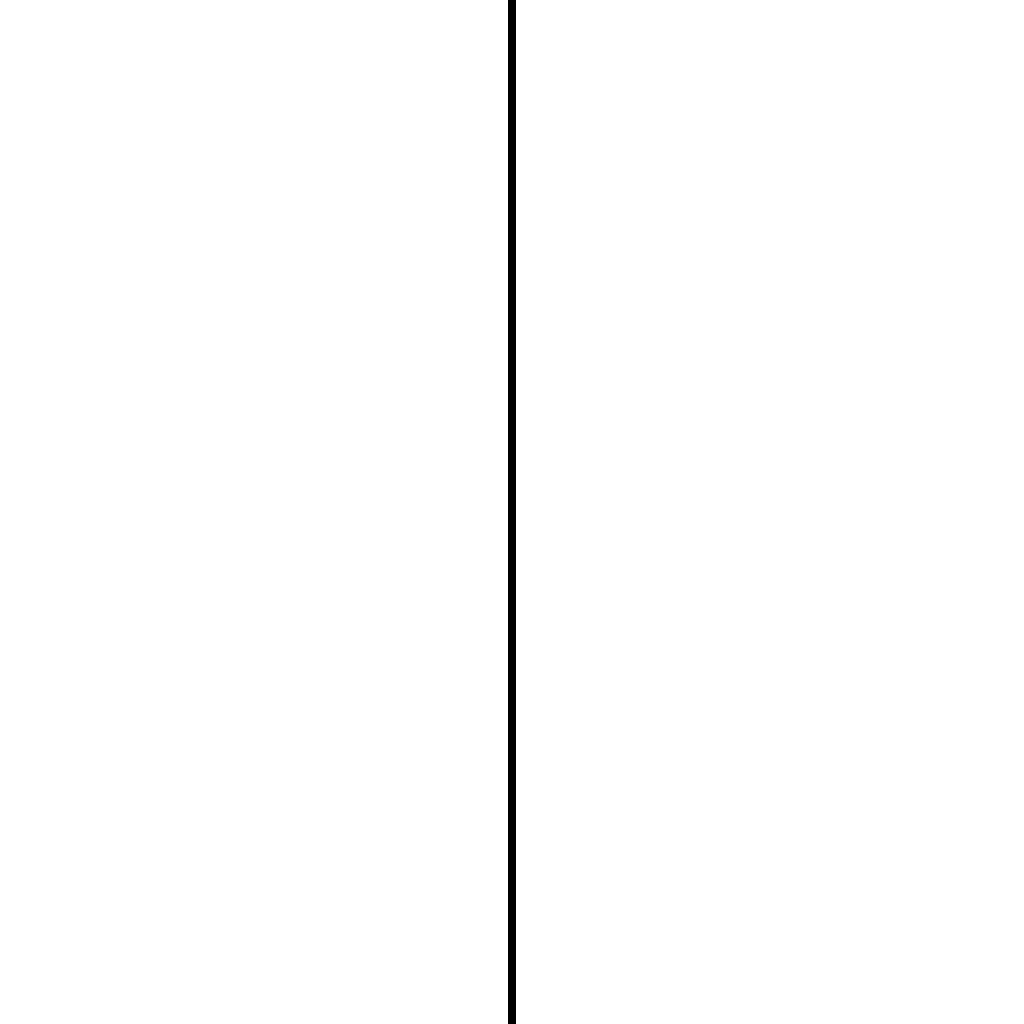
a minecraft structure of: Real Madrid F.C bad low quality